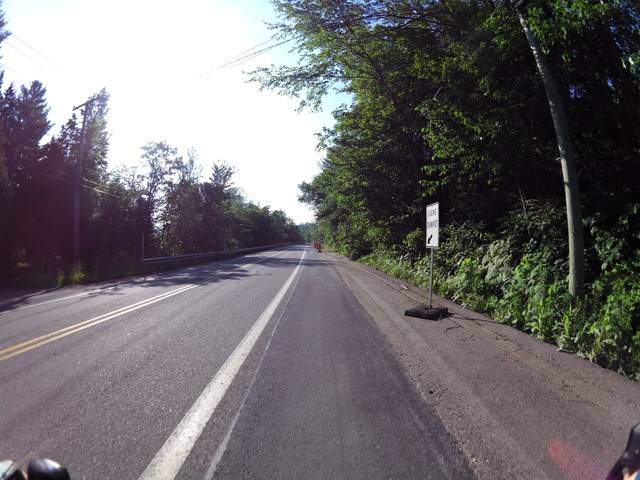
Region: Canada
Coordinates: 45.565, -75.848